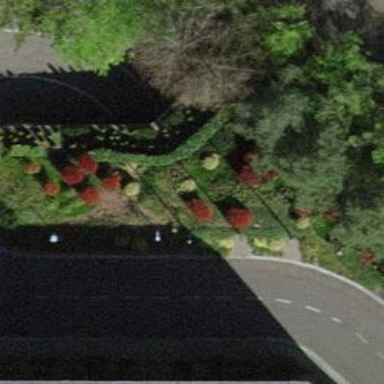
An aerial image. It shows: Driveway tunnel under the road.